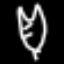
Label: leaf